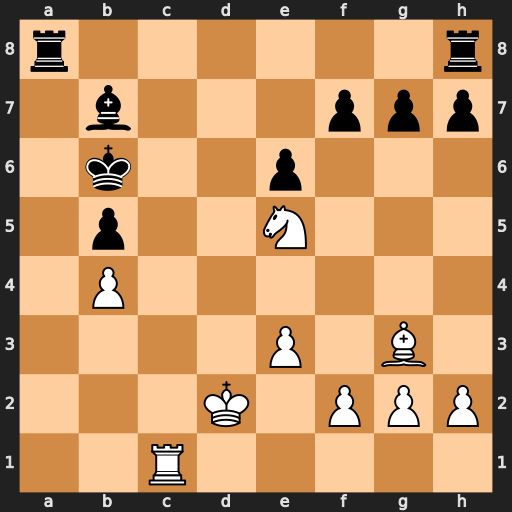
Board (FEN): r6r/1b3ppp/1k2p3/1p2N3/1P6/4P1B1/3K1PPP/2R5
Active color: w
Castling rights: -
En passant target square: -
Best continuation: Nd7+ Ka7 Bc7